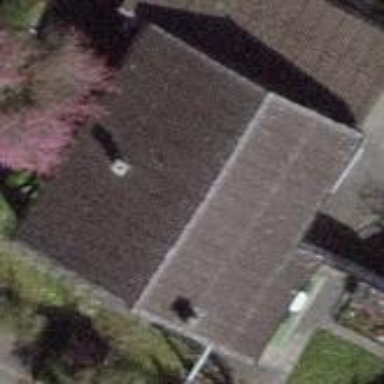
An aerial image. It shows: Detached building with gabled roof.